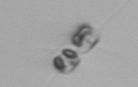
Label: Chaetoceros